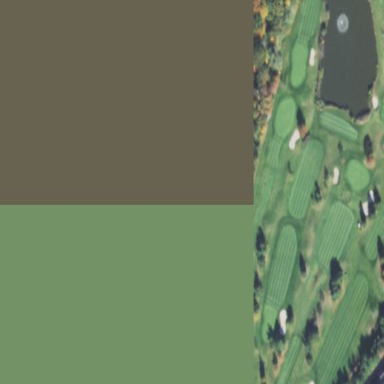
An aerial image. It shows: Golf course.